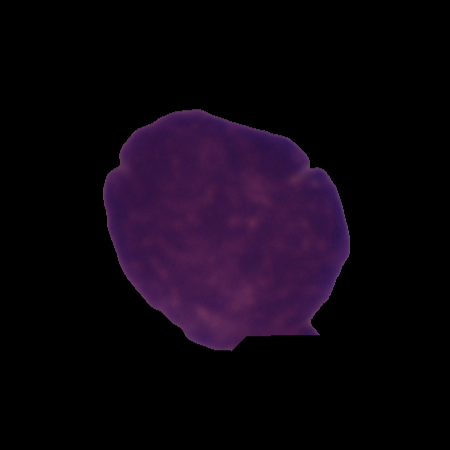
Label: cancer